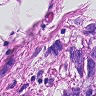
Metastatic tissue present: yes